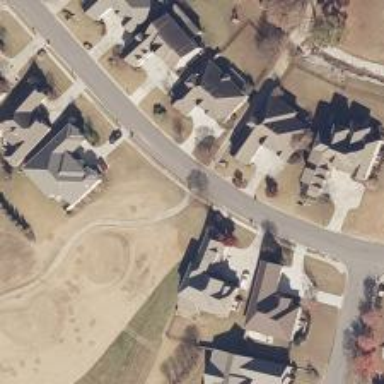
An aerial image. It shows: Footway that serves as golf path.